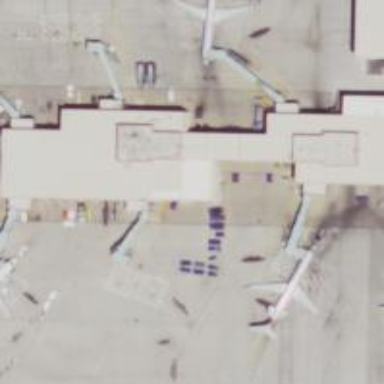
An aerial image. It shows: Airport gate.